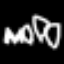
Label: fork